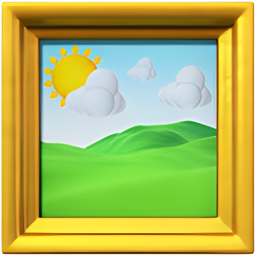
Name: frame with picture
Emoji: 🖼
Group: Activities
Sub-group: arts & crafts